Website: apple
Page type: address-validator
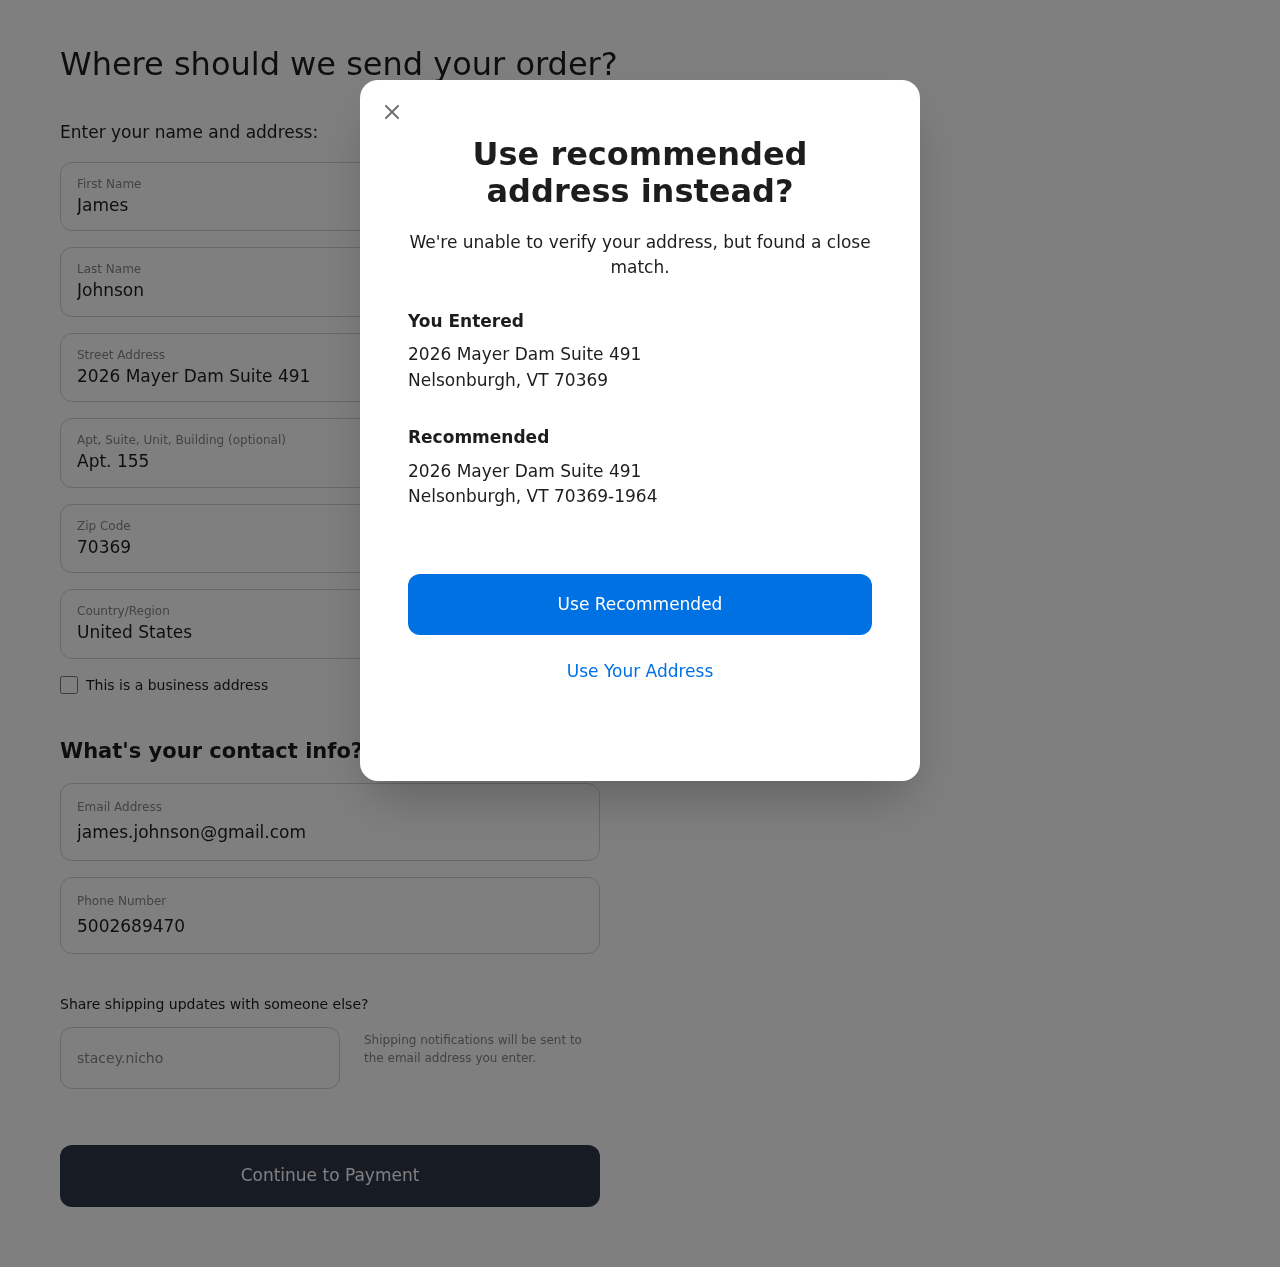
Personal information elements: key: PII_CITY
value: Nelsonburgh
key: PII_COUNTRY
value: United States
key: PII_EMAIL
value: james.johnson@gmail.com
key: PII_FIRSTNAME
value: James
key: PII_GIFT_EMAIL
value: stacey.nichols@yahoo.com
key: PII_LASTNAME
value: Johnson
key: PII_PHONE
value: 5002689470
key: PII_POSTCODE
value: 70369
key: PII_POSTCODE_FULL
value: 70369-1964
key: PII_STATE_ABBR
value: VT
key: PII_STREET
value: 2026 Mayer Dam Suite 491
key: PII_STREET2
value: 2026 Mayer Dam Suite 491
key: PII_STREET2
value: Apt. 155
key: PII_CITY2
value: Nelsonburgh
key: PII_STATE_ABBR2
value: VT